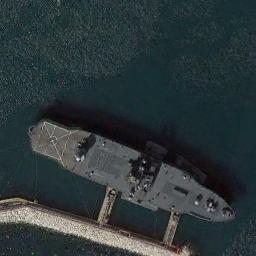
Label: ship